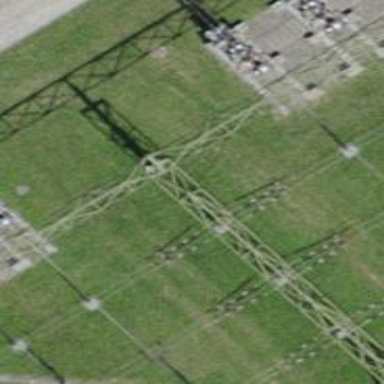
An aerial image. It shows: Power line carrying busbar.